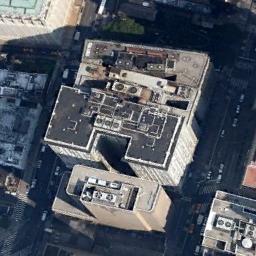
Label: commercial_area